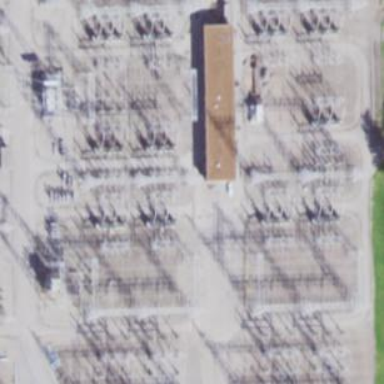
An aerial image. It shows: Switch used for power control.